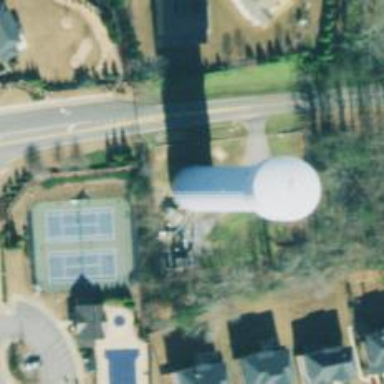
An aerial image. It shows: Water tower that is man-made.